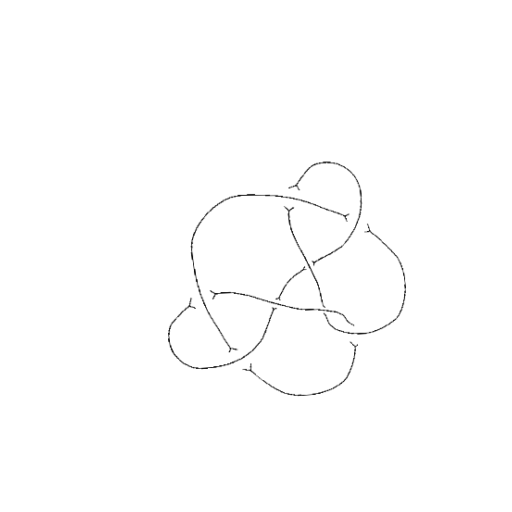
Crossing number: 8